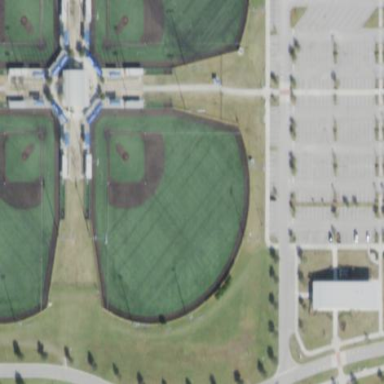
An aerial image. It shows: Baseball pitch for leisure and sports activities.